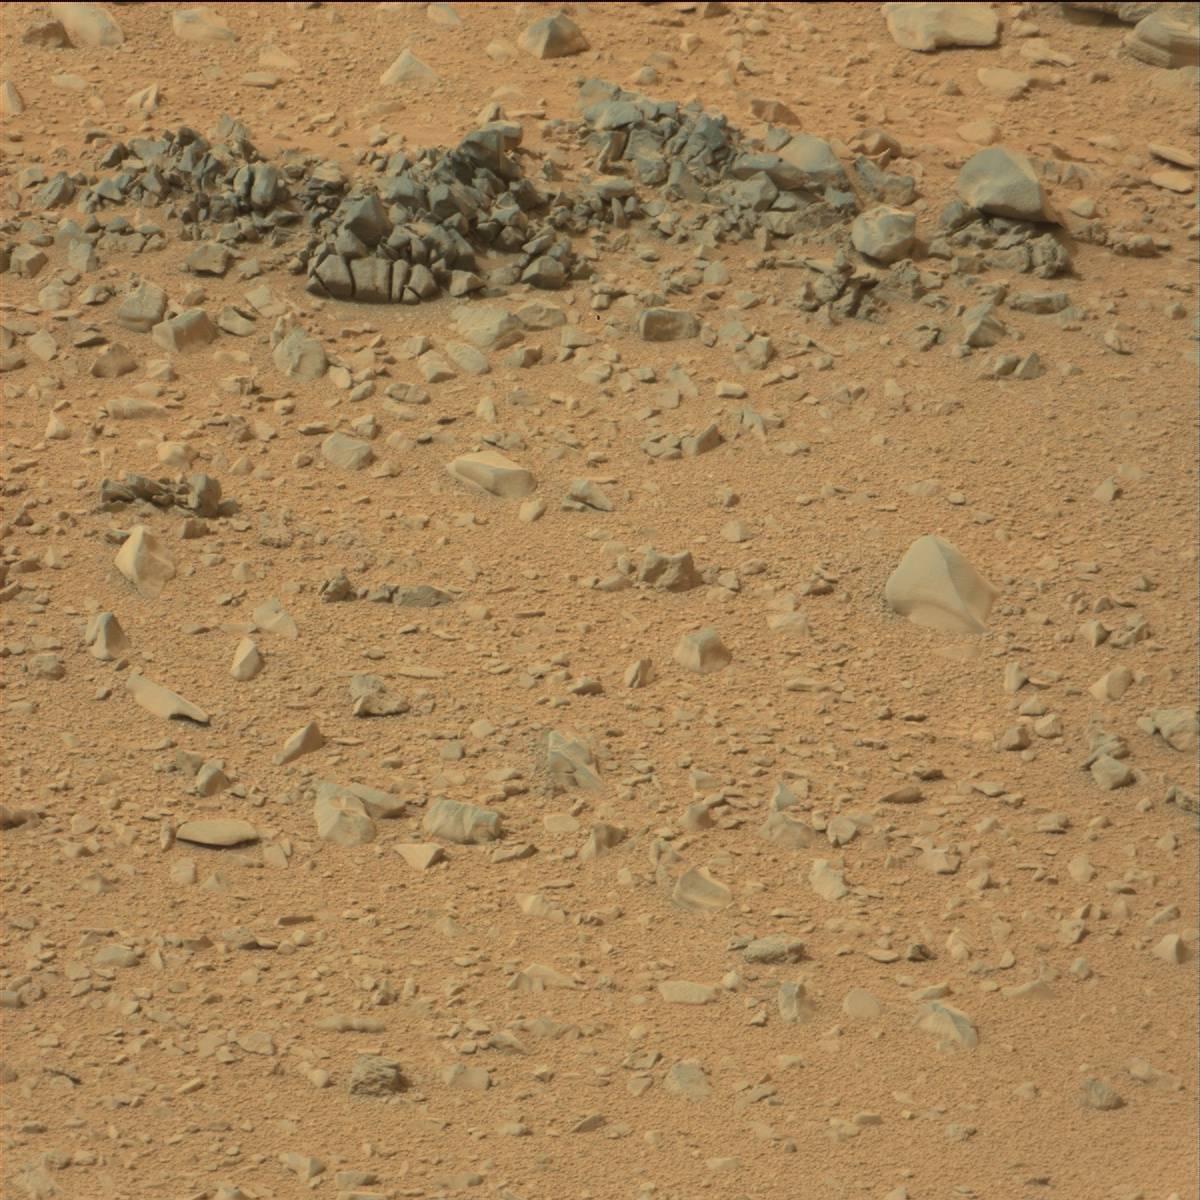
Terrain classes present: Bedrock, Sand / Soil